Field crop: maize
Growth stage: 1
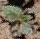
Species: datura